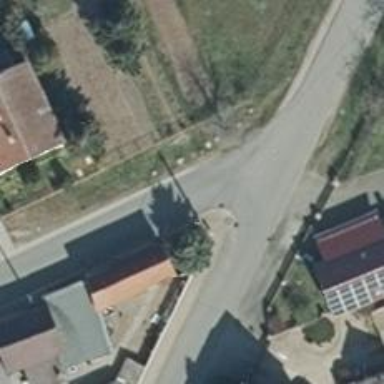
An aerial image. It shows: Smooth asphalt road in residential area.